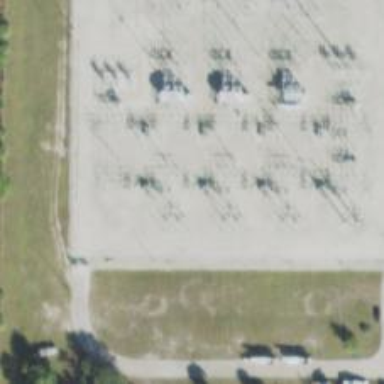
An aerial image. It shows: Switch for power supply.